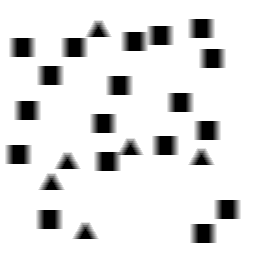
Squares: 18
Triangles: 6
Stars: 0
Total shapes: 24